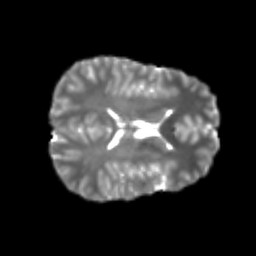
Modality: T2w
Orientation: axial
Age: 24
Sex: male
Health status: healthy
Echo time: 0.074 s